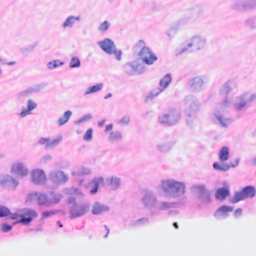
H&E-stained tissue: Breast